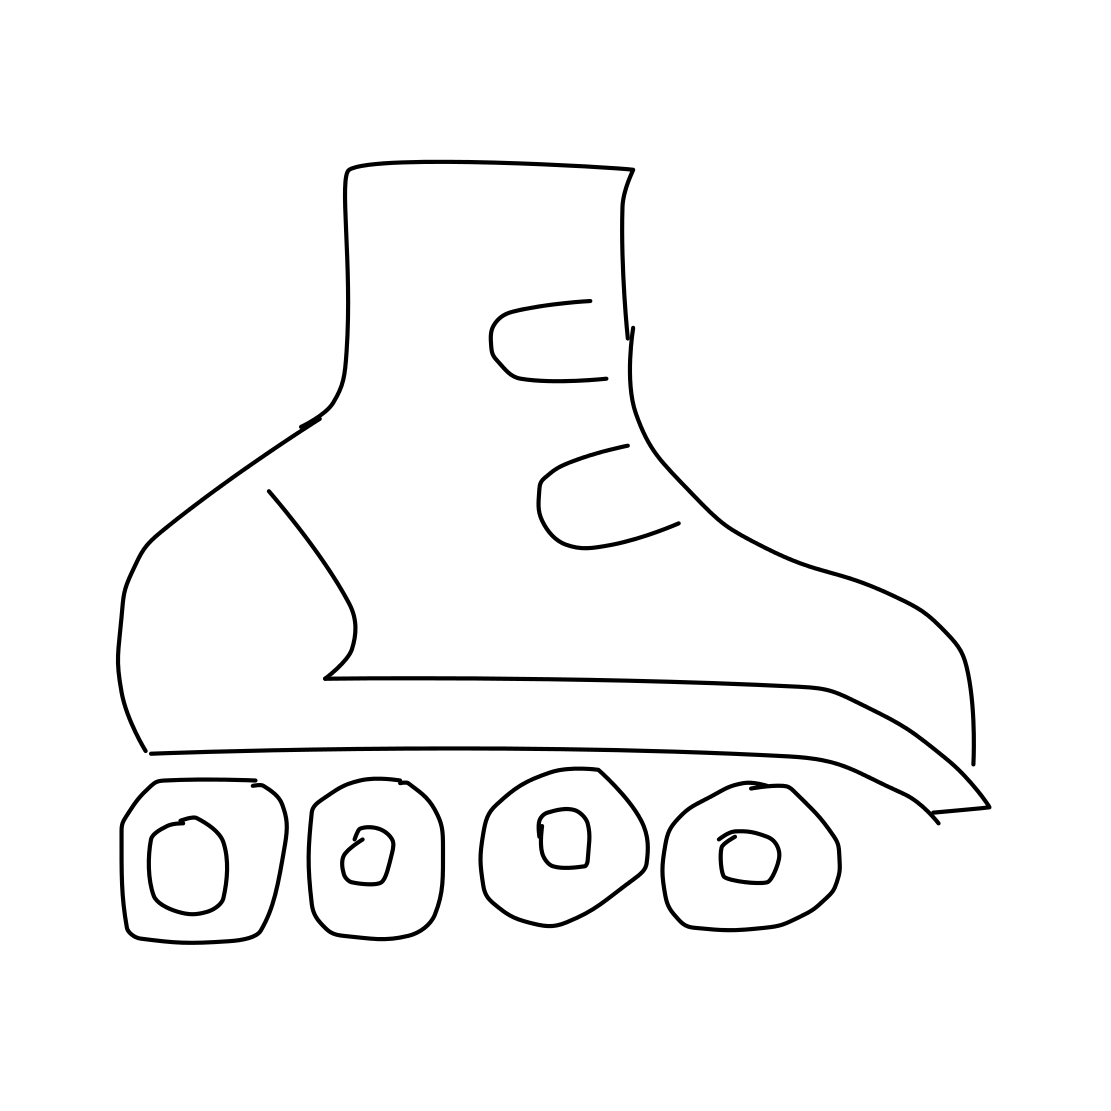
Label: rollerblades